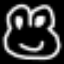
Label: frog